Question: I give code for taking of the page. But the page is coming along with the . So while taking that is also showing in page..
'''
<script type = "text/javascript">
function PrintPanel() {
var panel = document.getElementById("pnlContents");
var printWindow = window.open('', '', 'height=400,width=800');
printWindow.document.write('<html><head><title>DIV Contents</title>');
printWindow.document.write('</head><body >');
printWindow.document.write(panel.innerHTML);
printWindow.document.write('</body></html>');
printWindow.document.close();
setTimeout(function () {
printWindow.print();
}, 500);
return false;
}
</script>
'''
My html submit button is looking like,
'''
<input type="button" id="btnPrint" value="print" onclick="return PrintPanel();" style="color:#FFFFFF; background: none repeat scroll 0 0 #7C8399;border-color: #999999 -moz-use-text-color #CCCCCC #999999;" />
'''
Also i have attached the screenshot.. Let me know is it possible or not?

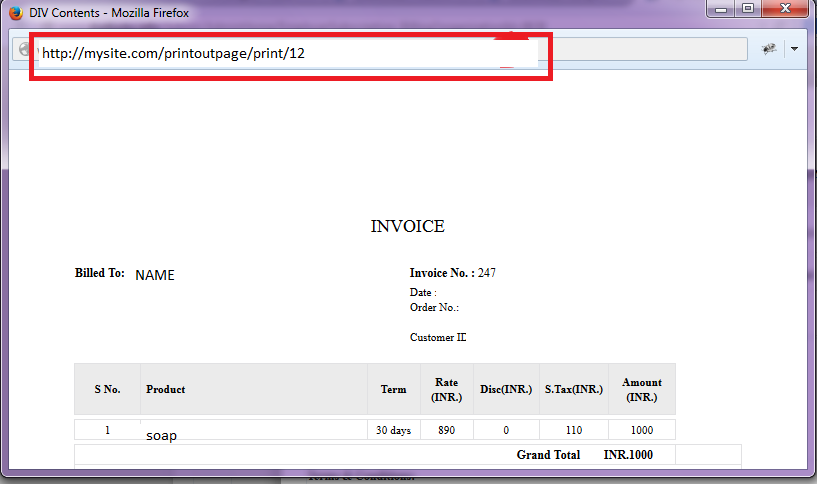
Answer: You can by adding the option 'location=no' to your window but this will not work on all browser. For security reasons you can't hide the address bar on many recent browser.
'''
function PrintPanel() {
var panel = document.getElementById("pnlContents");
var printWindow = window.open('', '', 'height=400,width=800,location=0');
printWindow.document.write('<html><head><title>DIV Contents</title>');
printWindow.document.write('</head><body >');
printWindow.document.write(panel.innerHTML);
printWindow.document.write('</body></html>');
printWindow.document.close();
setTimeout(function () {
printWindow.print();
}, 500);
return false;
}
'''